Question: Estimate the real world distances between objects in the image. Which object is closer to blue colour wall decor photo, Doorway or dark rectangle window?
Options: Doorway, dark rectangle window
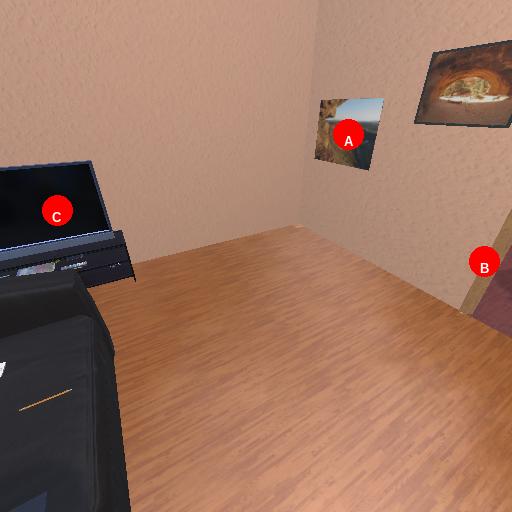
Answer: Doorway